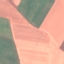
Label: AnnualCrop